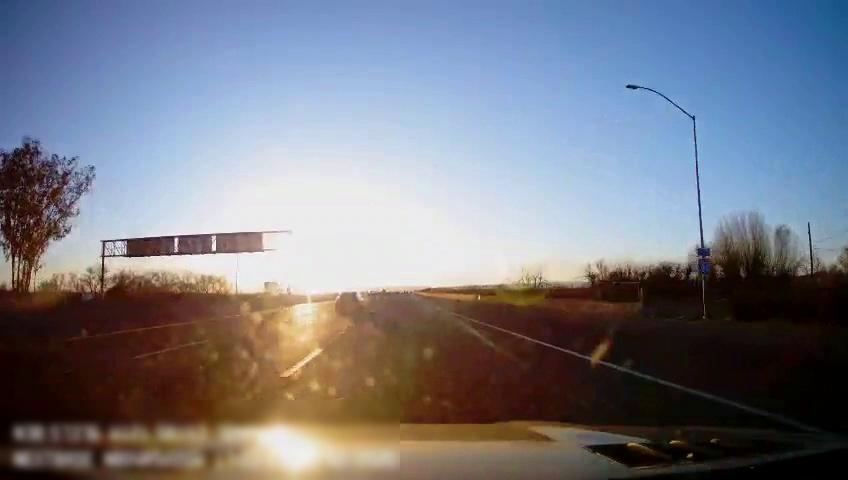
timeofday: Day
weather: Sunny
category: Drivable Space
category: Vehicles | Car
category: Vehicles | SUV
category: Lanes | Alternate Lane
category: Lanes | Current Lane
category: Lanes | Current Lane
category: Lanes | Alternate Lane